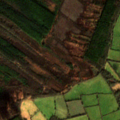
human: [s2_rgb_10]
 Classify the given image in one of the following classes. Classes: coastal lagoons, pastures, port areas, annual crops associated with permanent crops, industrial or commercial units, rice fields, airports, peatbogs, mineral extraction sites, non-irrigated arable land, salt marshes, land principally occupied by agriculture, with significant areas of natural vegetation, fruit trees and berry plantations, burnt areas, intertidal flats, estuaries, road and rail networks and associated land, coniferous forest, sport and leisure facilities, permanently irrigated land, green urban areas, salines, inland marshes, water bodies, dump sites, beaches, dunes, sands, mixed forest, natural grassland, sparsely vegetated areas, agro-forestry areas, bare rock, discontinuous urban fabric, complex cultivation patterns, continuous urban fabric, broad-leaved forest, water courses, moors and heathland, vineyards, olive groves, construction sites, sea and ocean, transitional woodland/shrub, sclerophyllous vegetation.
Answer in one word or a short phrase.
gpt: pastures, mixed forest, peatbogs